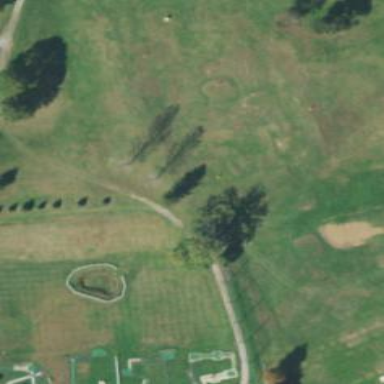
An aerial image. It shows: Driving range for golf practice.